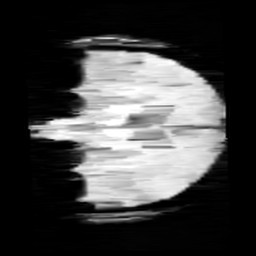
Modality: minIP
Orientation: coronal
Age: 11
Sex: female
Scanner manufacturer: siemens
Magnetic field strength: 3 T
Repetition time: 0.027 s
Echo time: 0.02 s